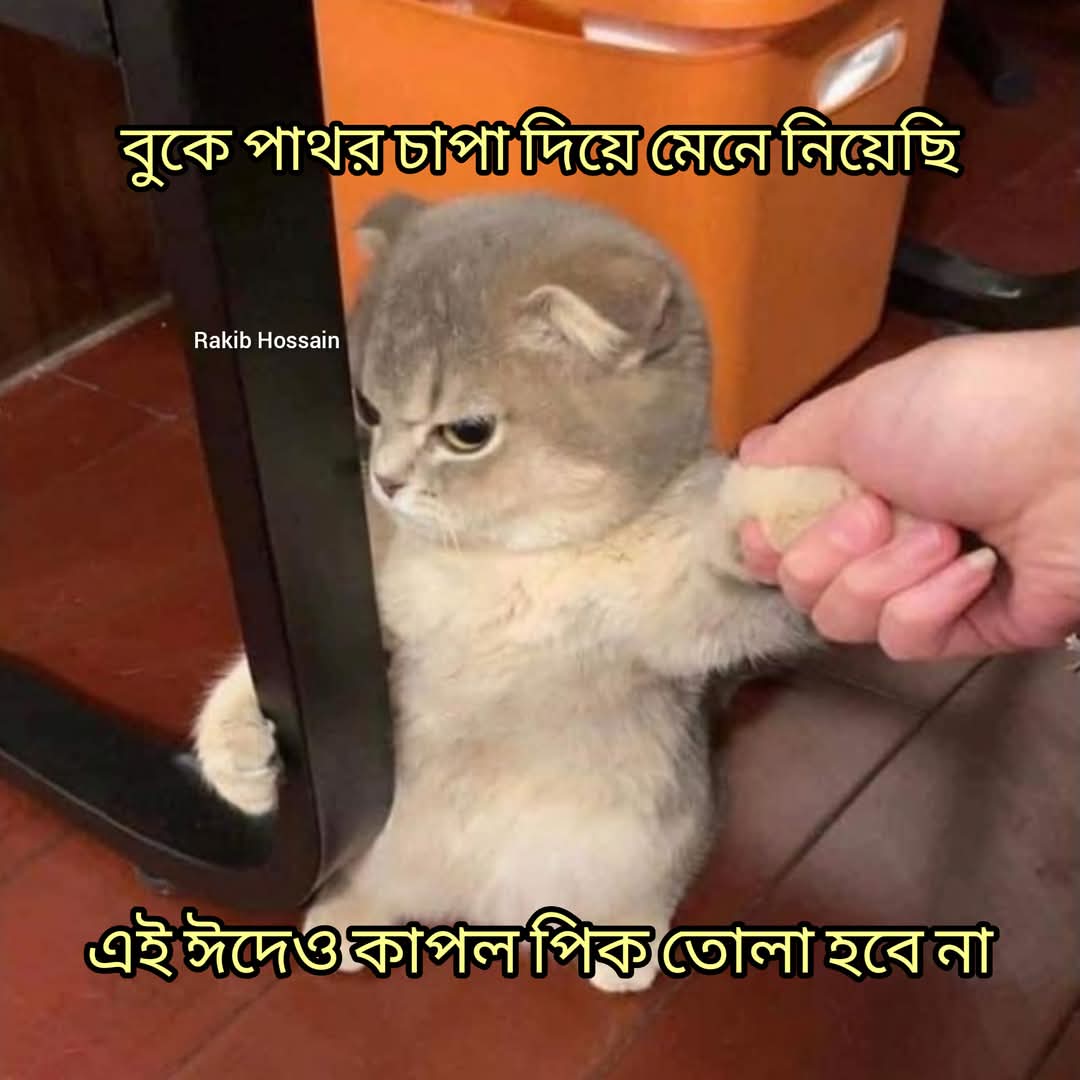
Text: বুকে পাথর চাপা দিয়ে মেনে নিয়েছি
এই ঈদেও কাপল পিক তোলা হবে না
Label: Non Hate